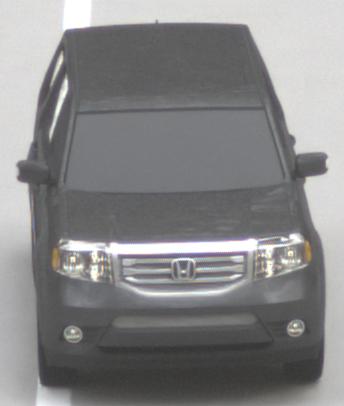
Make: Honda
Model: Pilot
Detailed model: Gen. 2 Facelift
Model produced from: 2012
Model produced until: 2015
Doors: 5
Color: gray
Road condition: dry road
Daytime: morning or afternoon
Contrast: low contrast